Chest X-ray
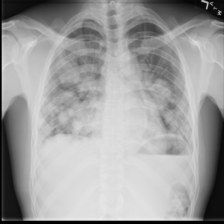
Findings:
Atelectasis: negative
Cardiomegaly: negative
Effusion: negative
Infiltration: negative
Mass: positive
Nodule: negative
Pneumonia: negative
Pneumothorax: negative
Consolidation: negative
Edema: negative
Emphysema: negative
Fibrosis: negative
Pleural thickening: negative
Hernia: negative